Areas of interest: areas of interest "School"
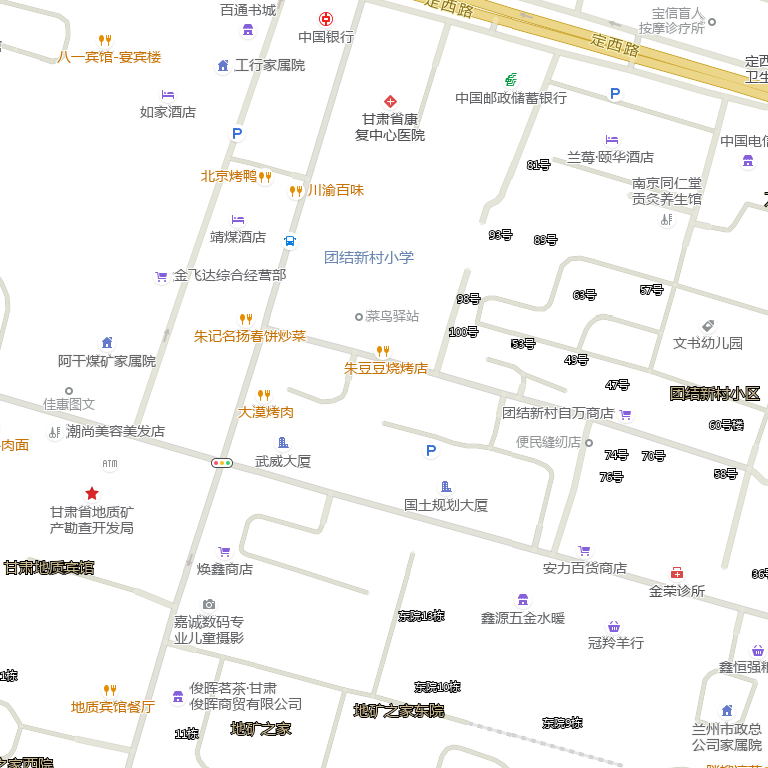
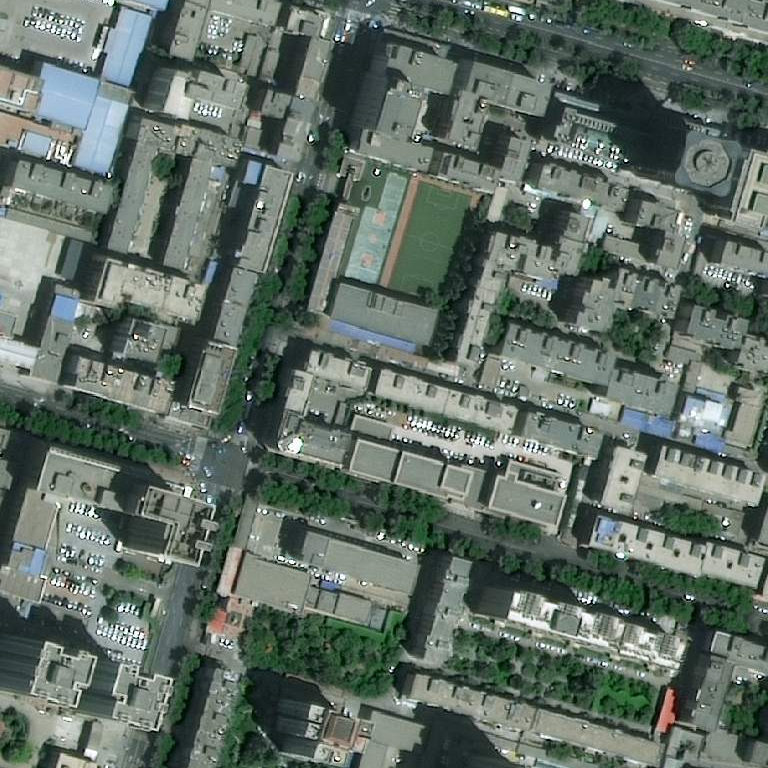